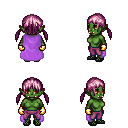
a pixel art fantasy rpg character, female body template, orc, green skin, lavender cape, magenta pants, pink twin-tailed hairstyle, gold gloves, ghillies, four views (front, back, left, right), 2x2 character sprite sheet, small pixel art, hard edges, no anti-aliasing